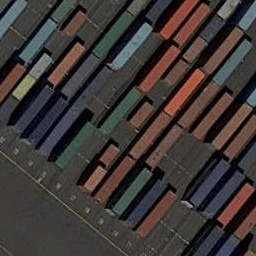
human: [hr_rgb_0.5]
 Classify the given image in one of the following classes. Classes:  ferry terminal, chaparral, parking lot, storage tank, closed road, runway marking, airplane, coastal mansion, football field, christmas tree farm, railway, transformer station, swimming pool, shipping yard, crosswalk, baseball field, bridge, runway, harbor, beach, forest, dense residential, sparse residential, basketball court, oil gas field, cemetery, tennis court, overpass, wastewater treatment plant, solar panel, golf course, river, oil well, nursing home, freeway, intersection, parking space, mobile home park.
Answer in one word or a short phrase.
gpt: shipping yard